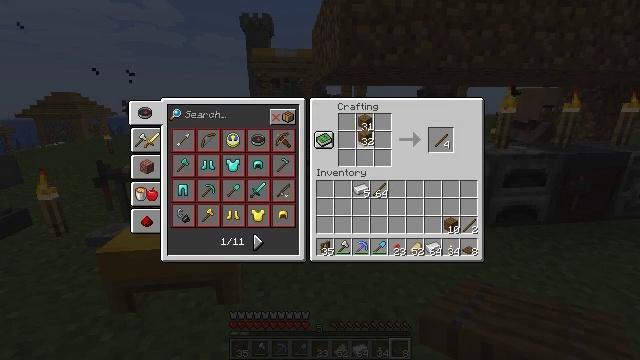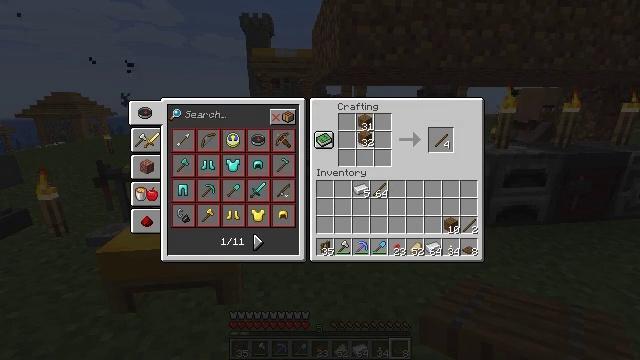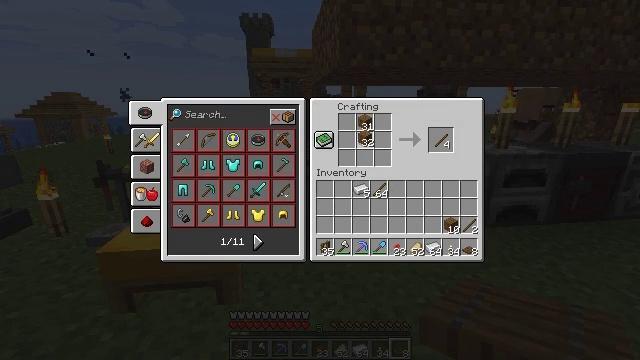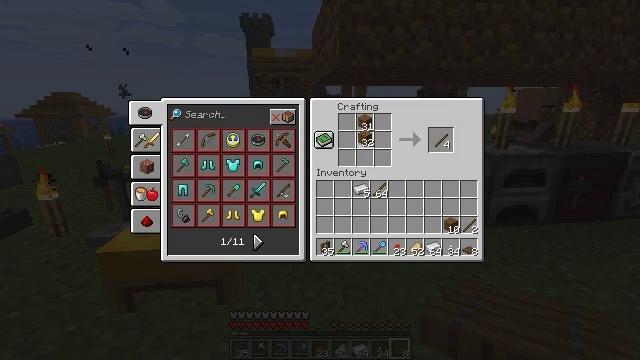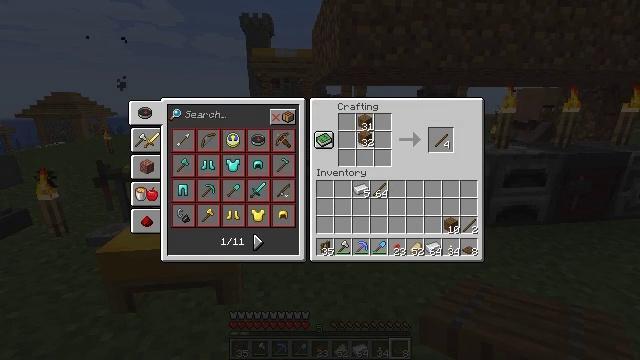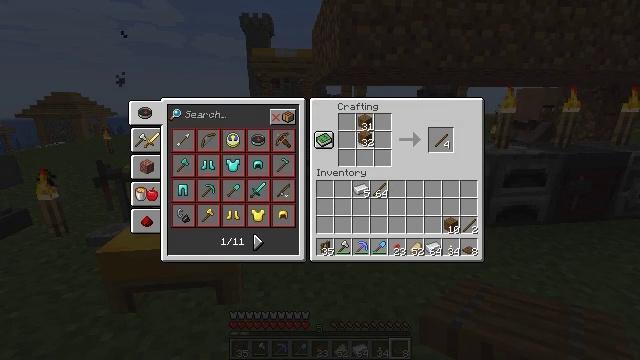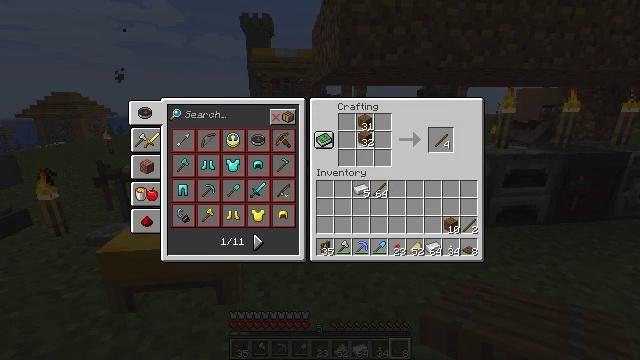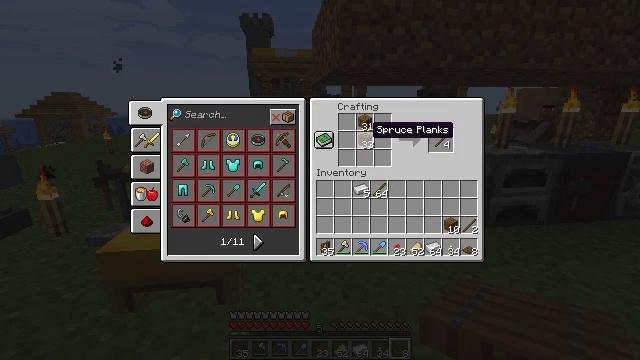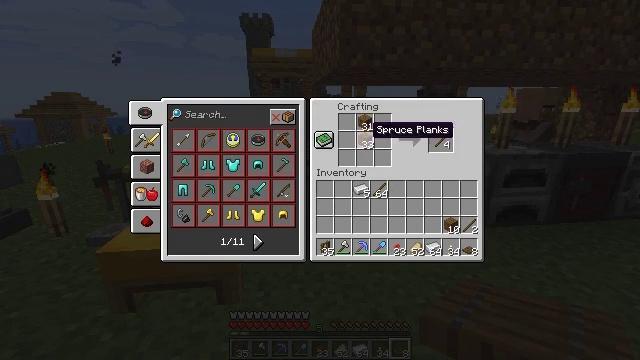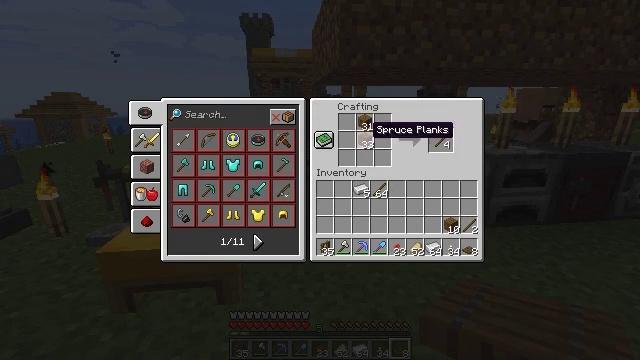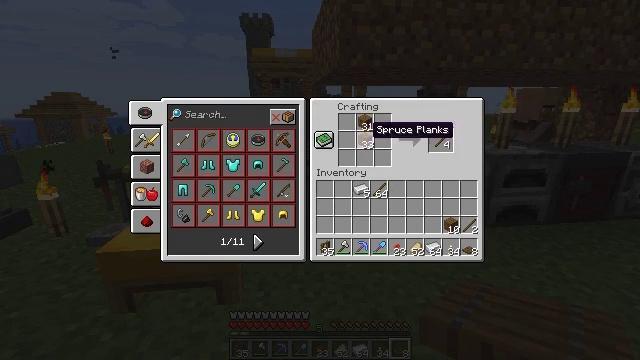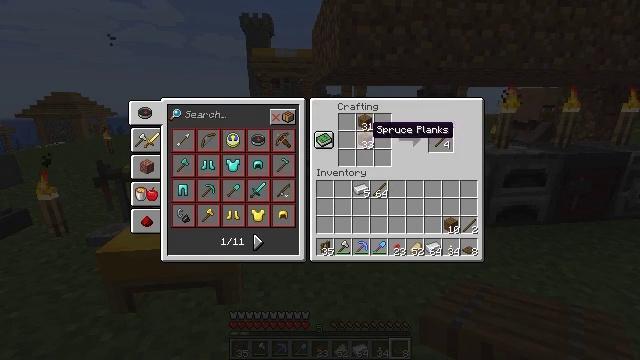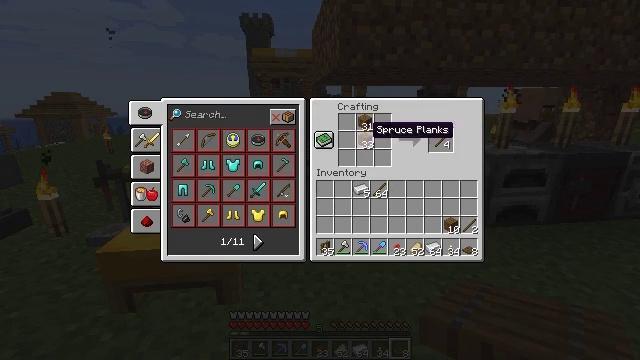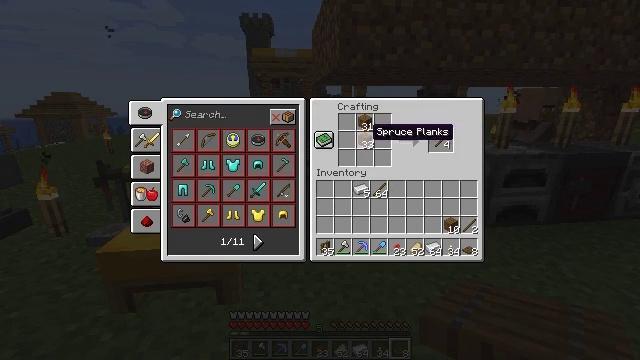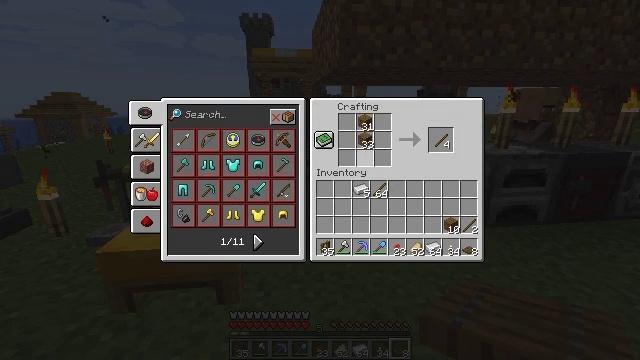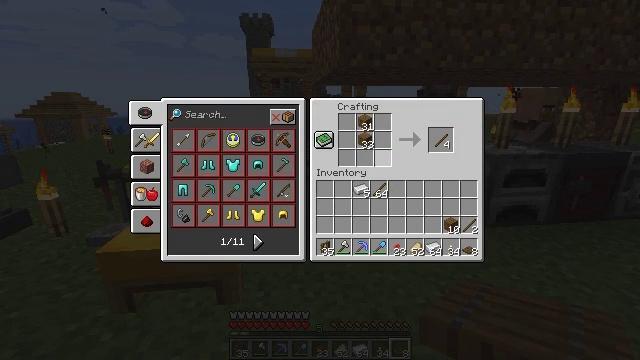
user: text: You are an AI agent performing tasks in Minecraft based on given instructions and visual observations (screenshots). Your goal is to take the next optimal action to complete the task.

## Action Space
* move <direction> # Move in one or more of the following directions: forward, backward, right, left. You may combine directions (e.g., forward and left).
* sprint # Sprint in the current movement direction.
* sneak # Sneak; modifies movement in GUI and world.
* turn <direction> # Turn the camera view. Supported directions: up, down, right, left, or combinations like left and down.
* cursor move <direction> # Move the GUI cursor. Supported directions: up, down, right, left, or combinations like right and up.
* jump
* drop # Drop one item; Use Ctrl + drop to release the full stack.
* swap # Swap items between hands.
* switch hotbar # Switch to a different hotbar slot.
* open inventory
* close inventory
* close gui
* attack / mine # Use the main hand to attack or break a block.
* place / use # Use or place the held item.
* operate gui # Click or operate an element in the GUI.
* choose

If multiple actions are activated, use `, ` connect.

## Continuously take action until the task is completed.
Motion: motion action
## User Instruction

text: Use sticks and spruce planks to craft a spruce fence gate.
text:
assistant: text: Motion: no_op
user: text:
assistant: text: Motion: no_op
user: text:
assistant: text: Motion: operate gui
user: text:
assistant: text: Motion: operate gui
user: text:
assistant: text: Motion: operate gui
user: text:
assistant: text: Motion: operate gui
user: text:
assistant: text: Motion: no_op
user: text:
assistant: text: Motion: no_op
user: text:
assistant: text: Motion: no_op
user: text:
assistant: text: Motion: no_op
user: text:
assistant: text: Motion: no_op
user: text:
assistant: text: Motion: no_op
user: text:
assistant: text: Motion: no_op
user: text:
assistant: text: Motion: cursor move down
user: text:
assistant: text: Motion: no_op
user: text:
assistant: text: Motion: no_op
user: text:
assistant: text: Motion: no_op
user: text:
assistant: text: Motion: cursor move up
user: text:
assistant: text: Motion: no_op
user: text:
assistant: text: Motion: no_op
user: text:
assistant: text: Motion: no_op
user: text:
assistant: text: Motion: no_op
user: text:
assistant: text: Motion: no_op
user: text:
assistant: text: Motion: no_op
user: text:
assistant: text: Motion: no_op
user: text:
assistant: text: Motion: no_op
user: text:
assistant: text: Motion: no_op
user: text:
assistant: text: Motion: no_op
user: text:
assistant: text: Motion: no_op
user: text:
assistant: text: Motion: no_op